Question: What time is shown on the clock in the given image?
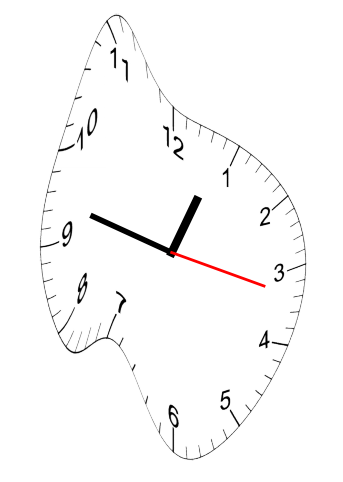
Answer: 12:47:17